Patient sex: M
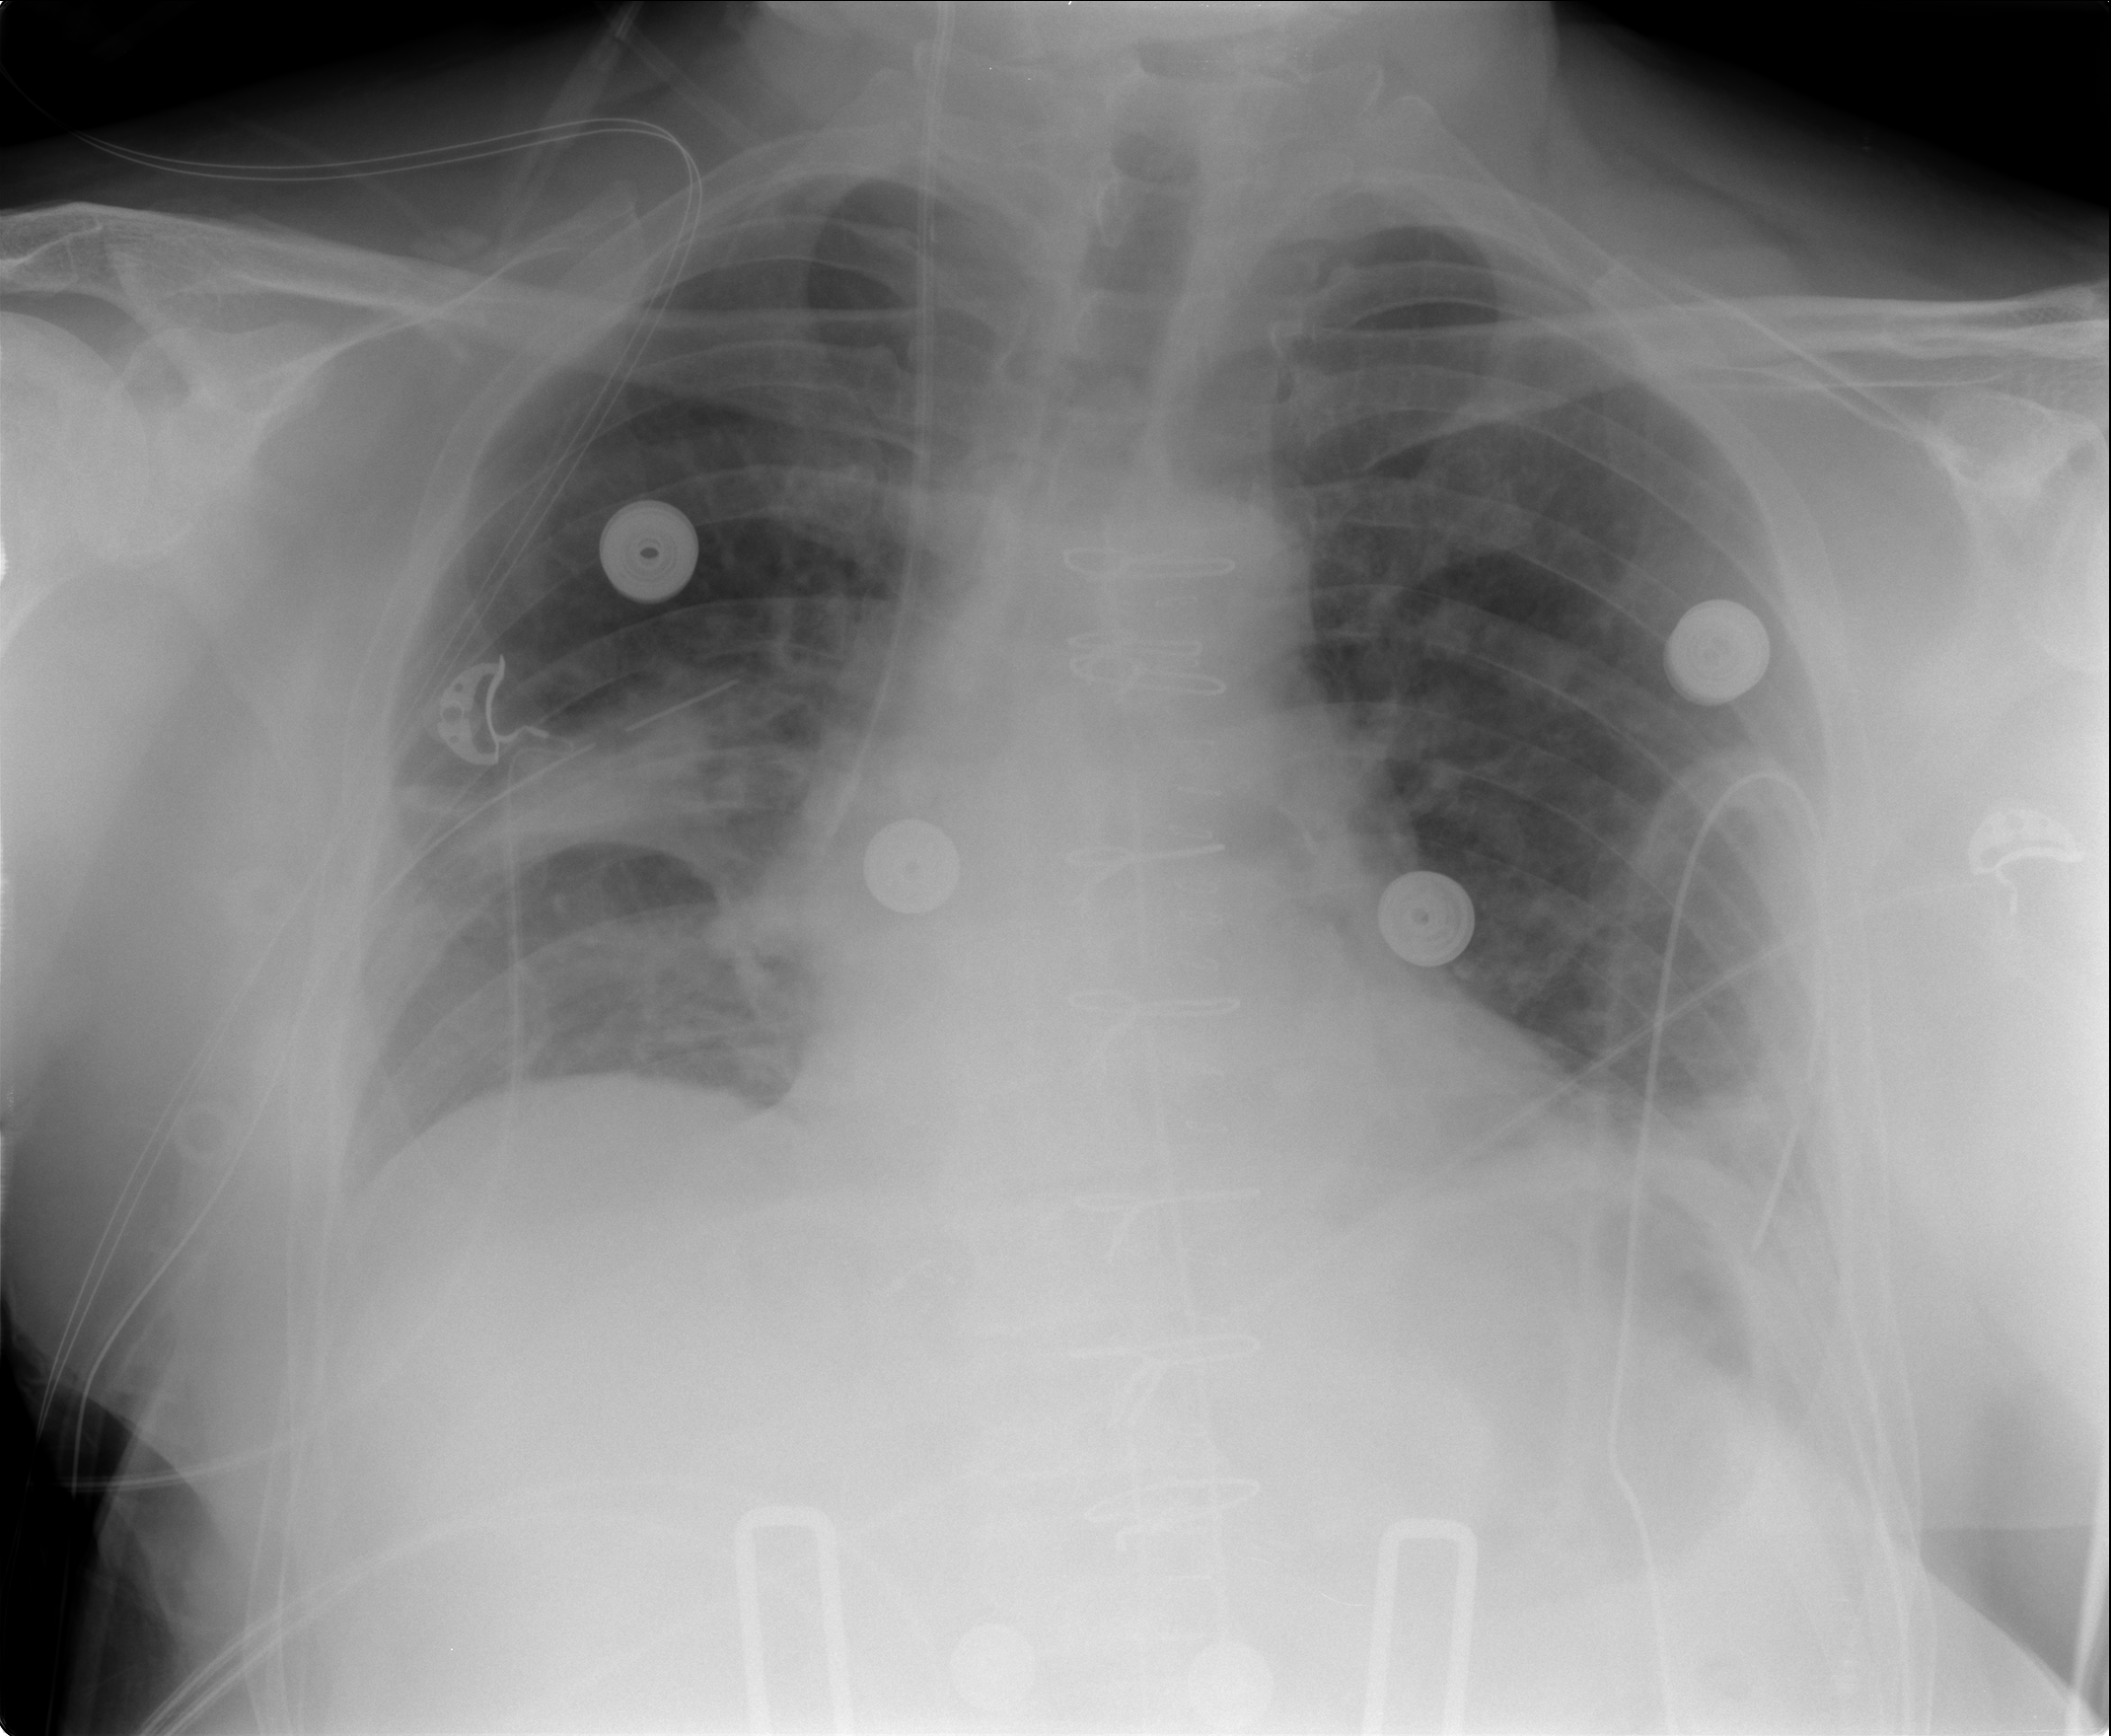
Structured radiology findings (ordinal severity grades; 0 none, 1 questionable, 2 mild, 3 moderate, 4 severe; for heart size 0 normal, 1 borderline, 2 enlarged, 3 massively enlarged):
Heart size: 0
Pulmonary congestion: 0
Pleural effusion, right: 2
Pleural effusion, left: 2
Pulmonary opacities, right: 0
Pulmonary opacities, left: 0
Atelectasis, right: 2
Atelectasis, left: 2